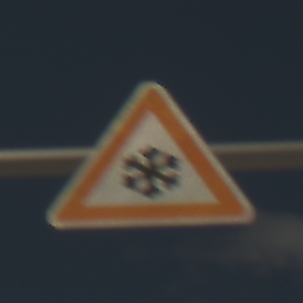
Verkehrszeichen: SchneeOderEisglaette
Umgebung: Outdoor, Beach
Tageszeit: Midday
Wetter: PartlyCloudy
Licht: Natural
Jahreszeit: NotSpecified
Kontrast: HighContrast